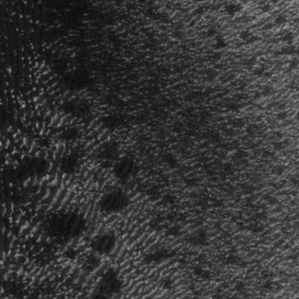
Label: frost